Question: As I'm developing my app, I'm finding that I'm re-creating a "tile" control far too often. Therefore I'm currently trying to move it into a User Control for re-use. However, it's currently not accepting any bindings that were previously working. So for example:
'''
<Canvas Height="73" Width="73" VerticalAlignment="Top" Margin="10,10,8,0">
<Rectangle Height="73" Width="73" VerticalAlignment="Top" Fill="{Binding Path=Active, Converter={StaticResource IconBackground}}" />
<Image Height="61" Width="61" VerticalAlignment="Center" HorizontalAlignment="Center" Margin="6" Source="{Binding Tone.Image}" />
</Canvas>
'''
Works fine with the bindings,
'''
<views:Tile Height="73" Width="73" Background="{Binding Path=Active, Converter={StaticResource IconBackground}, Mode=OneWay}" Icon="{Binding Path=Tone.Image, Mode=OneTime}" />
'''
produces the error "the parameter is incorrect".
Here is the code for my Tile UserControl:
'''
<UserControl x:Class="RSS_Alarm.Views.Tile"
xmlns="http://schemas.microsoft.com/winfx/2006/xaml/presentation"
xmlns:x="http://schemas.microsoft.com/winfx/2006/xaml"
xmlns:d="http://schemas.microsoft.com/expression/blend/2008"
xmlns:mc="http://schemas.openxmlformats.org/markup-compatibility/2006"
mc:Ignorable="d"
FontFamily="{StaticResource PhoneFontFamilyNormal}"
FontSize="{StaticResource PhoneFontSizeNormal}"
Foreground="{StaticResource PhoneForegroundBrush}"
d:DesignHeight="100" d:DesignWidth="100">
<Grid x:Name="LayoutRoot">
<Canvas Height="100" Width="100" Margin="0,0,0,0">
<Rectangle Name="rectBackground" Height="100" Width="100" />
<Image Name="imgIcon" Height="80" Width="80" VerticalAlignment="Center" HorizontalAlignment="Center" Canvas.Left="10" Canvas.Top="10" />
</Canvas>
</Grid>
</UserControl>
'''
'''
namespace RSS_Alarm.Views
{
public partial class Tile : UserControl
{
public Tile()
{
InitializeComponent();
}
public String Icon
{
get
{
return imgIcon.Source.ToString();
}
set
{
BitmapImage alarmIcon = new BitmapImage();
alarmIcon.UriSource = new Uri(value, UriKind.Relative);
imgIcon.Source = alarmIcon;
}
}
new public Brush Background
{
get
{
return rectBackground.Fill;
}
set
{
rectBackground.Fill = value;
}
}
new public double Height
{
get
{
return rectBackground.Height;
}
set
{
rectBackground.Height = value;
imgIcon.Height = value * 0.8;
}
}
new public double Width
{
get
{
return rectBackground.Width;
}
set
{
rectBackground.Width = value;
imgIcon.Width = value * 0.8;
}
}
}
}
'''
If you need any more source, let me know and I'll post it. I don't have any problems when using a fixed value ('Height' and 'Width' are fine, and if I set 'Background' to Red then that also works fine), but changing to a Binding value throws the exception.
---
Here's some updated code:
'''
#region Background
public static readonly DependencyProperty RectBackgroundProperty =
DependencyProperty.Register(
"RectBackground",
typeof(SolidColorBrush),
typeof(Tile),
new PropertyMetadata(new SolidColorBrush(Colors.Green), new PropertyChangedCallback(OnBackgroundChanged))
);
public static void OnBackgroundChanged(DependencyObject d, DependencyPropertyChangedEventArgs e)
{
Debug.WriteLine("Filling background");
((Tile)d).rectBackground.Fill = (Brush)e.NewValue;
}
new public SolidColorBrush Background
{
get { return (SolidColorBrush)GetValue(RectBackgroundProperty); }
set {
Debug.WriteLine("Setting colour");
SetValue(RectBackgroundProperty, value);
}
}
#endregion
'''
'''
// Class to determine the background colour of the icon (active/inactive)
public class IconBackground : System.Windows.Data.IValueConverter
{
public object Convert(object value, Type targetType, object parameter, CultureInfo culture)
{
bool b = (bool)value;
Debug.WriteLine("Converting colour. Value is " + b.ToString());
if (b)
{
return (Brush)App.Current.Resources["PhoneAccentBrush"];
}
else
{
return new SolidColorBrush(Colors.DarkGray);
}
}
public object ConvertBack(object value, Type targetType, object parameter, CultureInfo culture)
{
SolidColorBrush brush = (SolidColorBrush)value;
if (brush.Color.Equals(Colors.DarkGray))
{
return false;
}
else
{
return true;
}
}
}
'''
I'm also comparing the two methods side-by-side. The tile on the left is the defined Canvas with bindings fully working, while the tile on the right is the Tile UserControl, which only works with defined colours (Blue in this case)

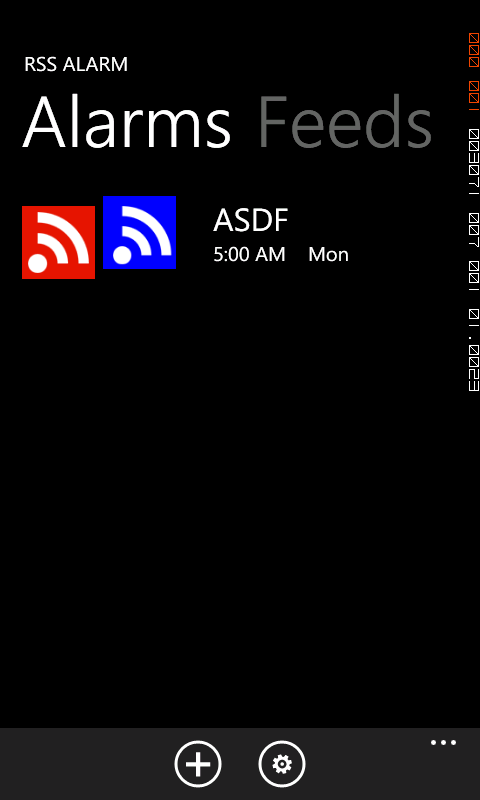
Answer: In order to be able to bind in XAML it is not enough to make a property. You have to create a <URL>.
The reason your 'Background' binding works, is that 'UserControl' itself has this property. If you set a breakpoint in your 'Background' property setter, you will see that it is never called.
Here is an example of a 'DependencyProperty' for your 'Background' (not tested)
'''
#region Background
public const string BackgroundPropertyName = "Background";
public new Brush Background
{
get { return (Background)GetValue (BackgroundProperty); }
set { SetValue (Background, value); }
}
public static new readonly DependencyProperty BackgroundProperty = DependencyProperty.Register (
BackgroundPropertyName,
typeof (Brush),
typeof (Tile),
new PropertyMetadata (BackgroundChanged));
static void BackgroundChanged (DependencyObject d, DependencyPropertyChangedEventArgs e)
{
((Tile) d).rectBackground = (Brush)e.NewValue;
}
#endregion
'''